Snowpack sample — Loveland Pass, Silver Plume, Colorado, USA (12/14/25, 10:50 AM MST)
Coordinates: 39.664, -105.882
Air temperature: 36 °F
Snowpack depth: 67 cm
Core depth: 10 cm
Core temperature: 50 °F
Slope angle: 6°, slope face: 326°
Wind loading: low
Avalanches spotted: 0
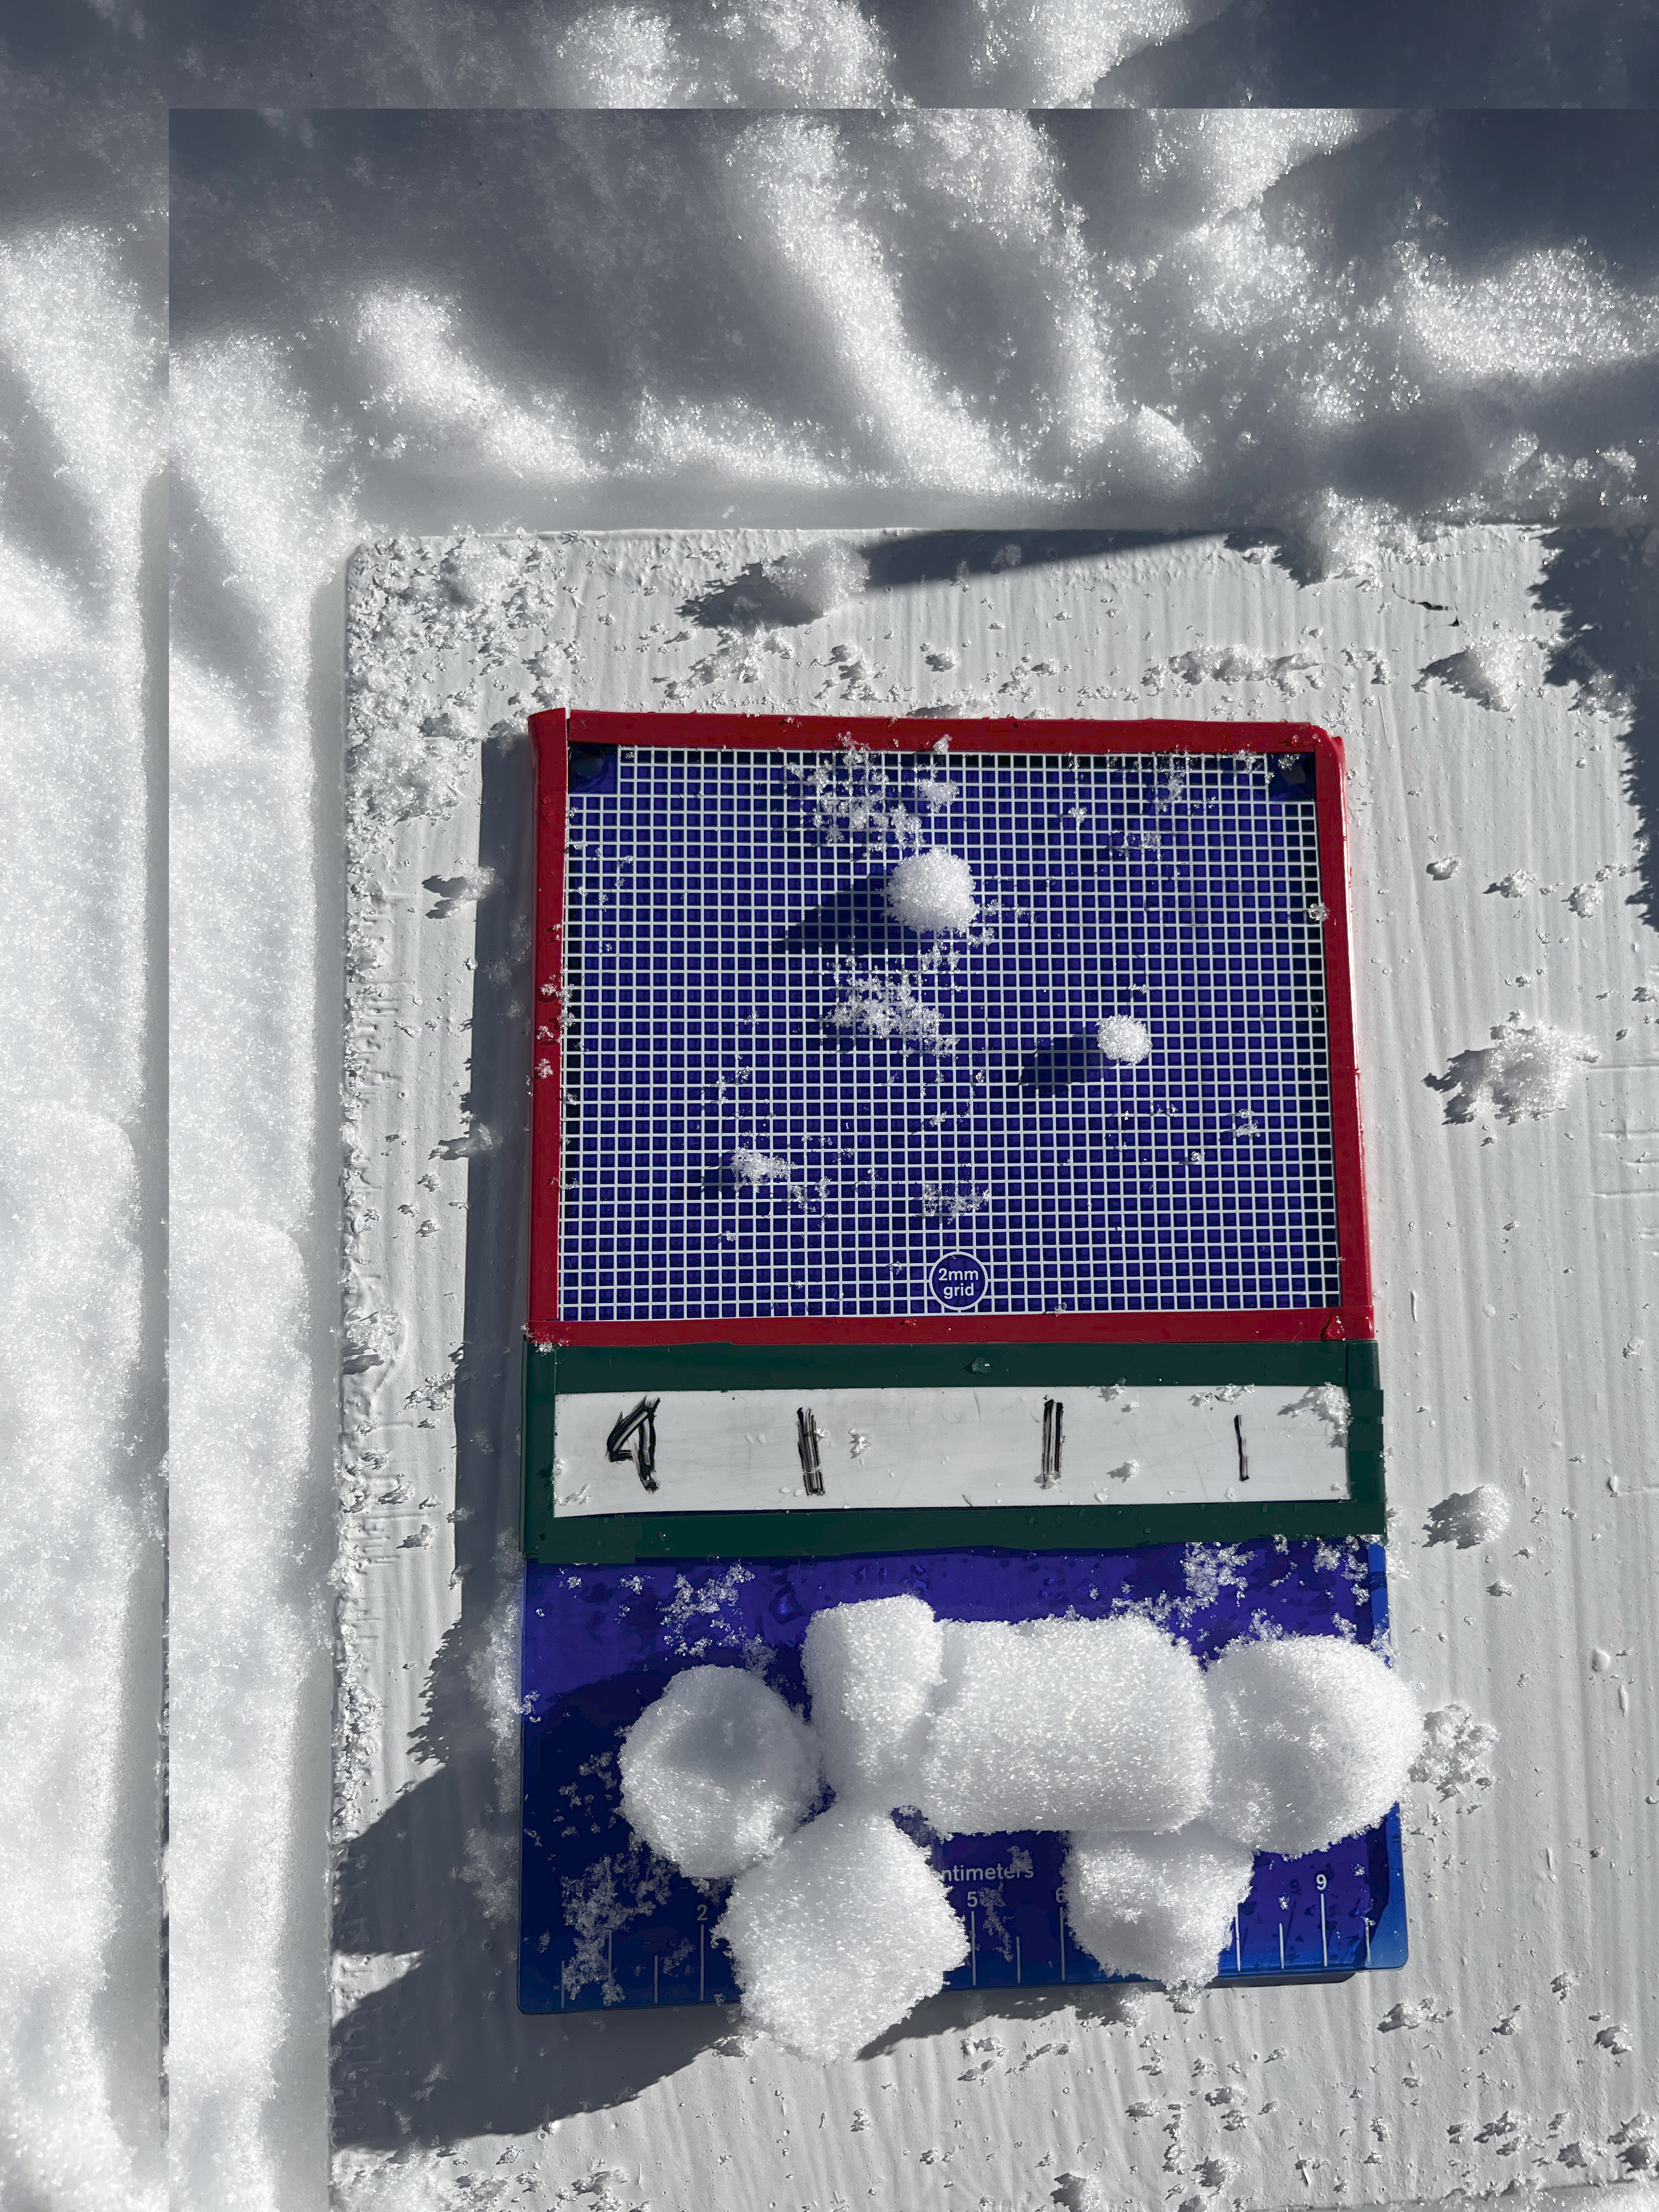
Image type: crystal_card
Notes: No avalanches spotted, very late start to the season with minimal snowpack